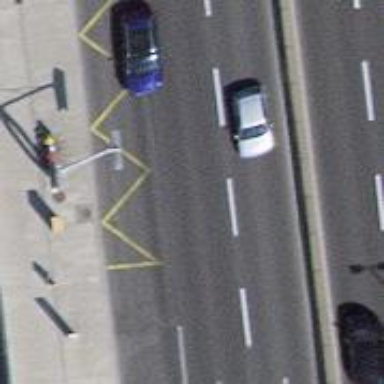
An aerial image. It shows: Bus stop with designated stop position for public transport.